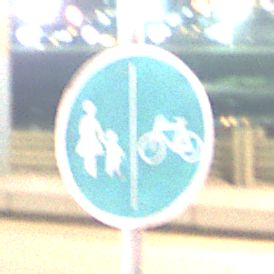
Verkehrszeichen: GetrennterRadUndGehwegRadwegRechts
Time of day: Night
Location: Outdoor (Urban)
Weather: PartlyCloudy
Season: NotSpecified
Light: Artificial